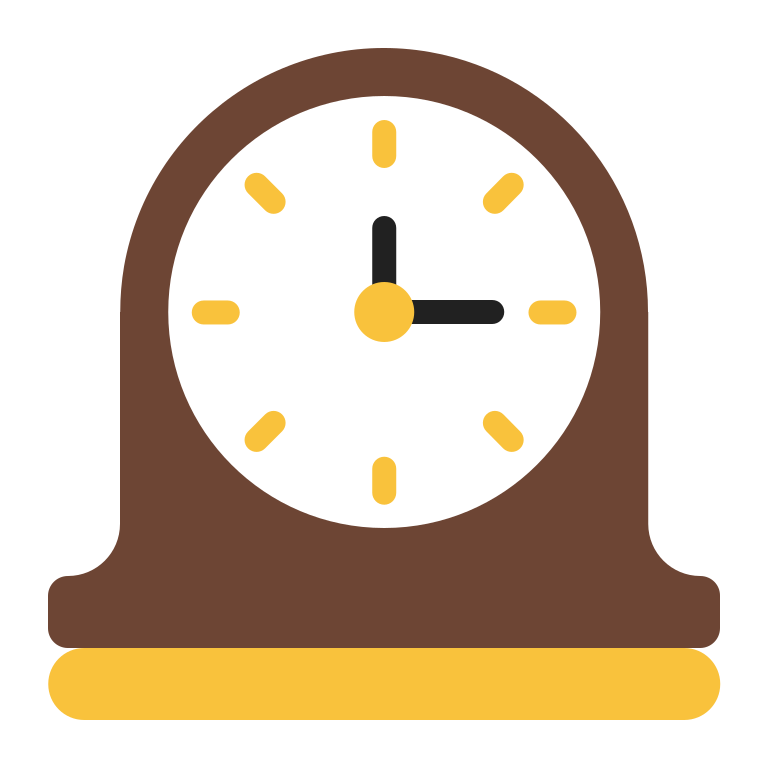
mantelpiece clock flat